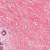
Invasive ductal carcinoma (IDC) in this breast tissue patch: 0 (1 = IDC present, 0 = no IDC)